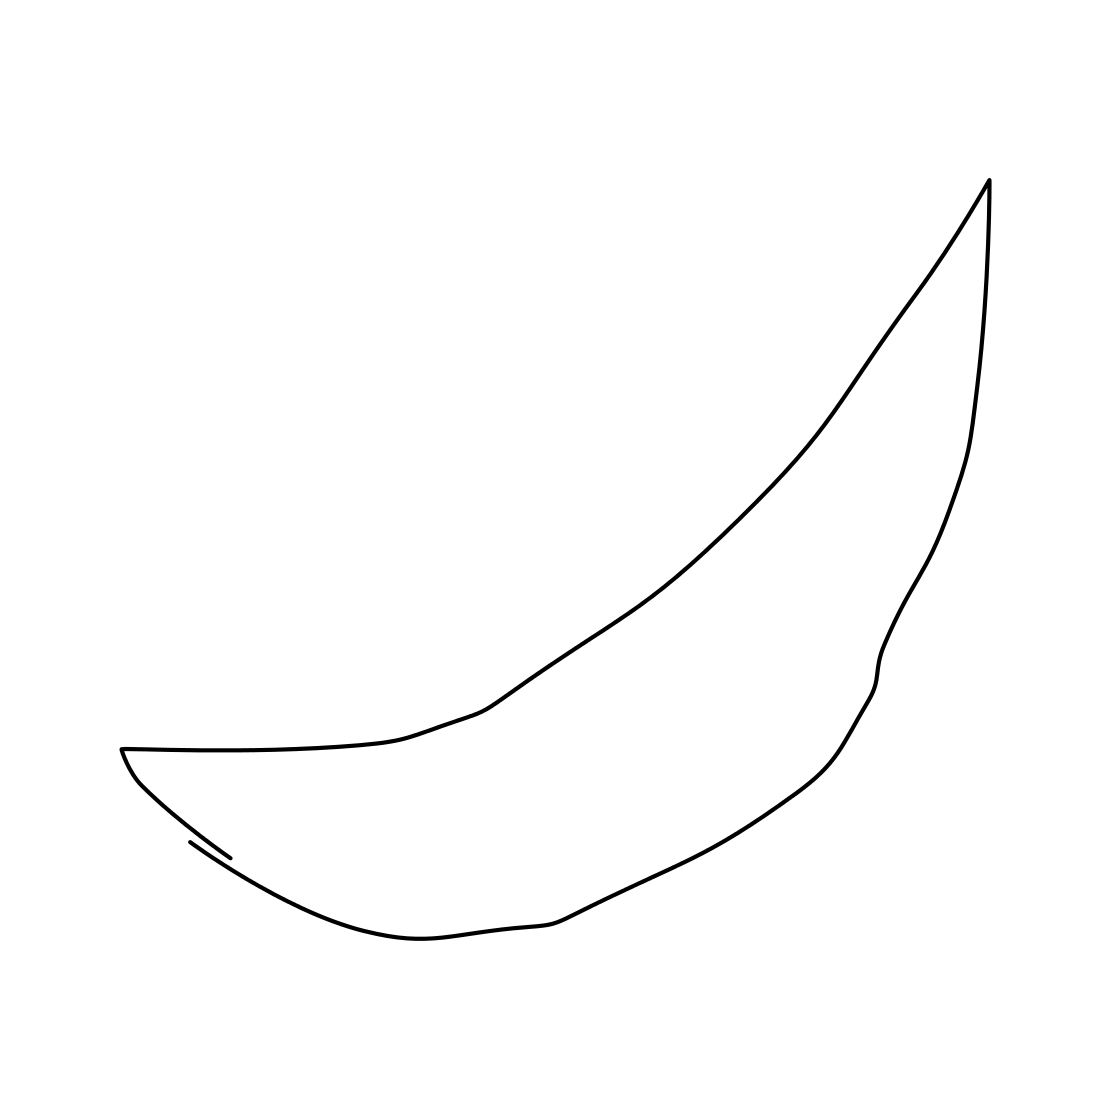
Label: moon